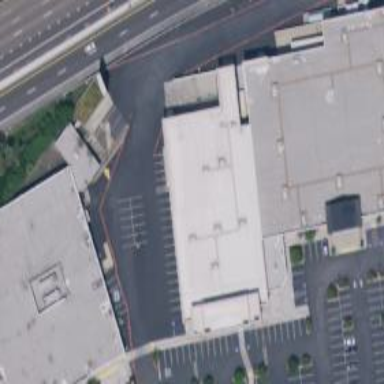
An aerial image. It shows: Commercial building housing department store.